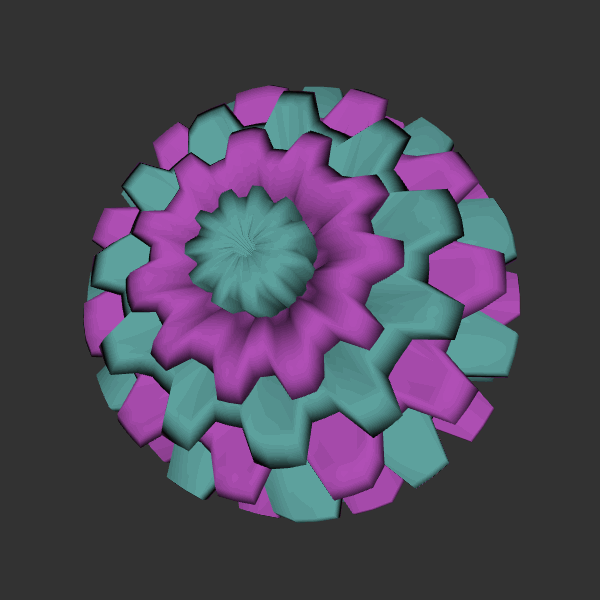
Background: dark